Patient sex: M
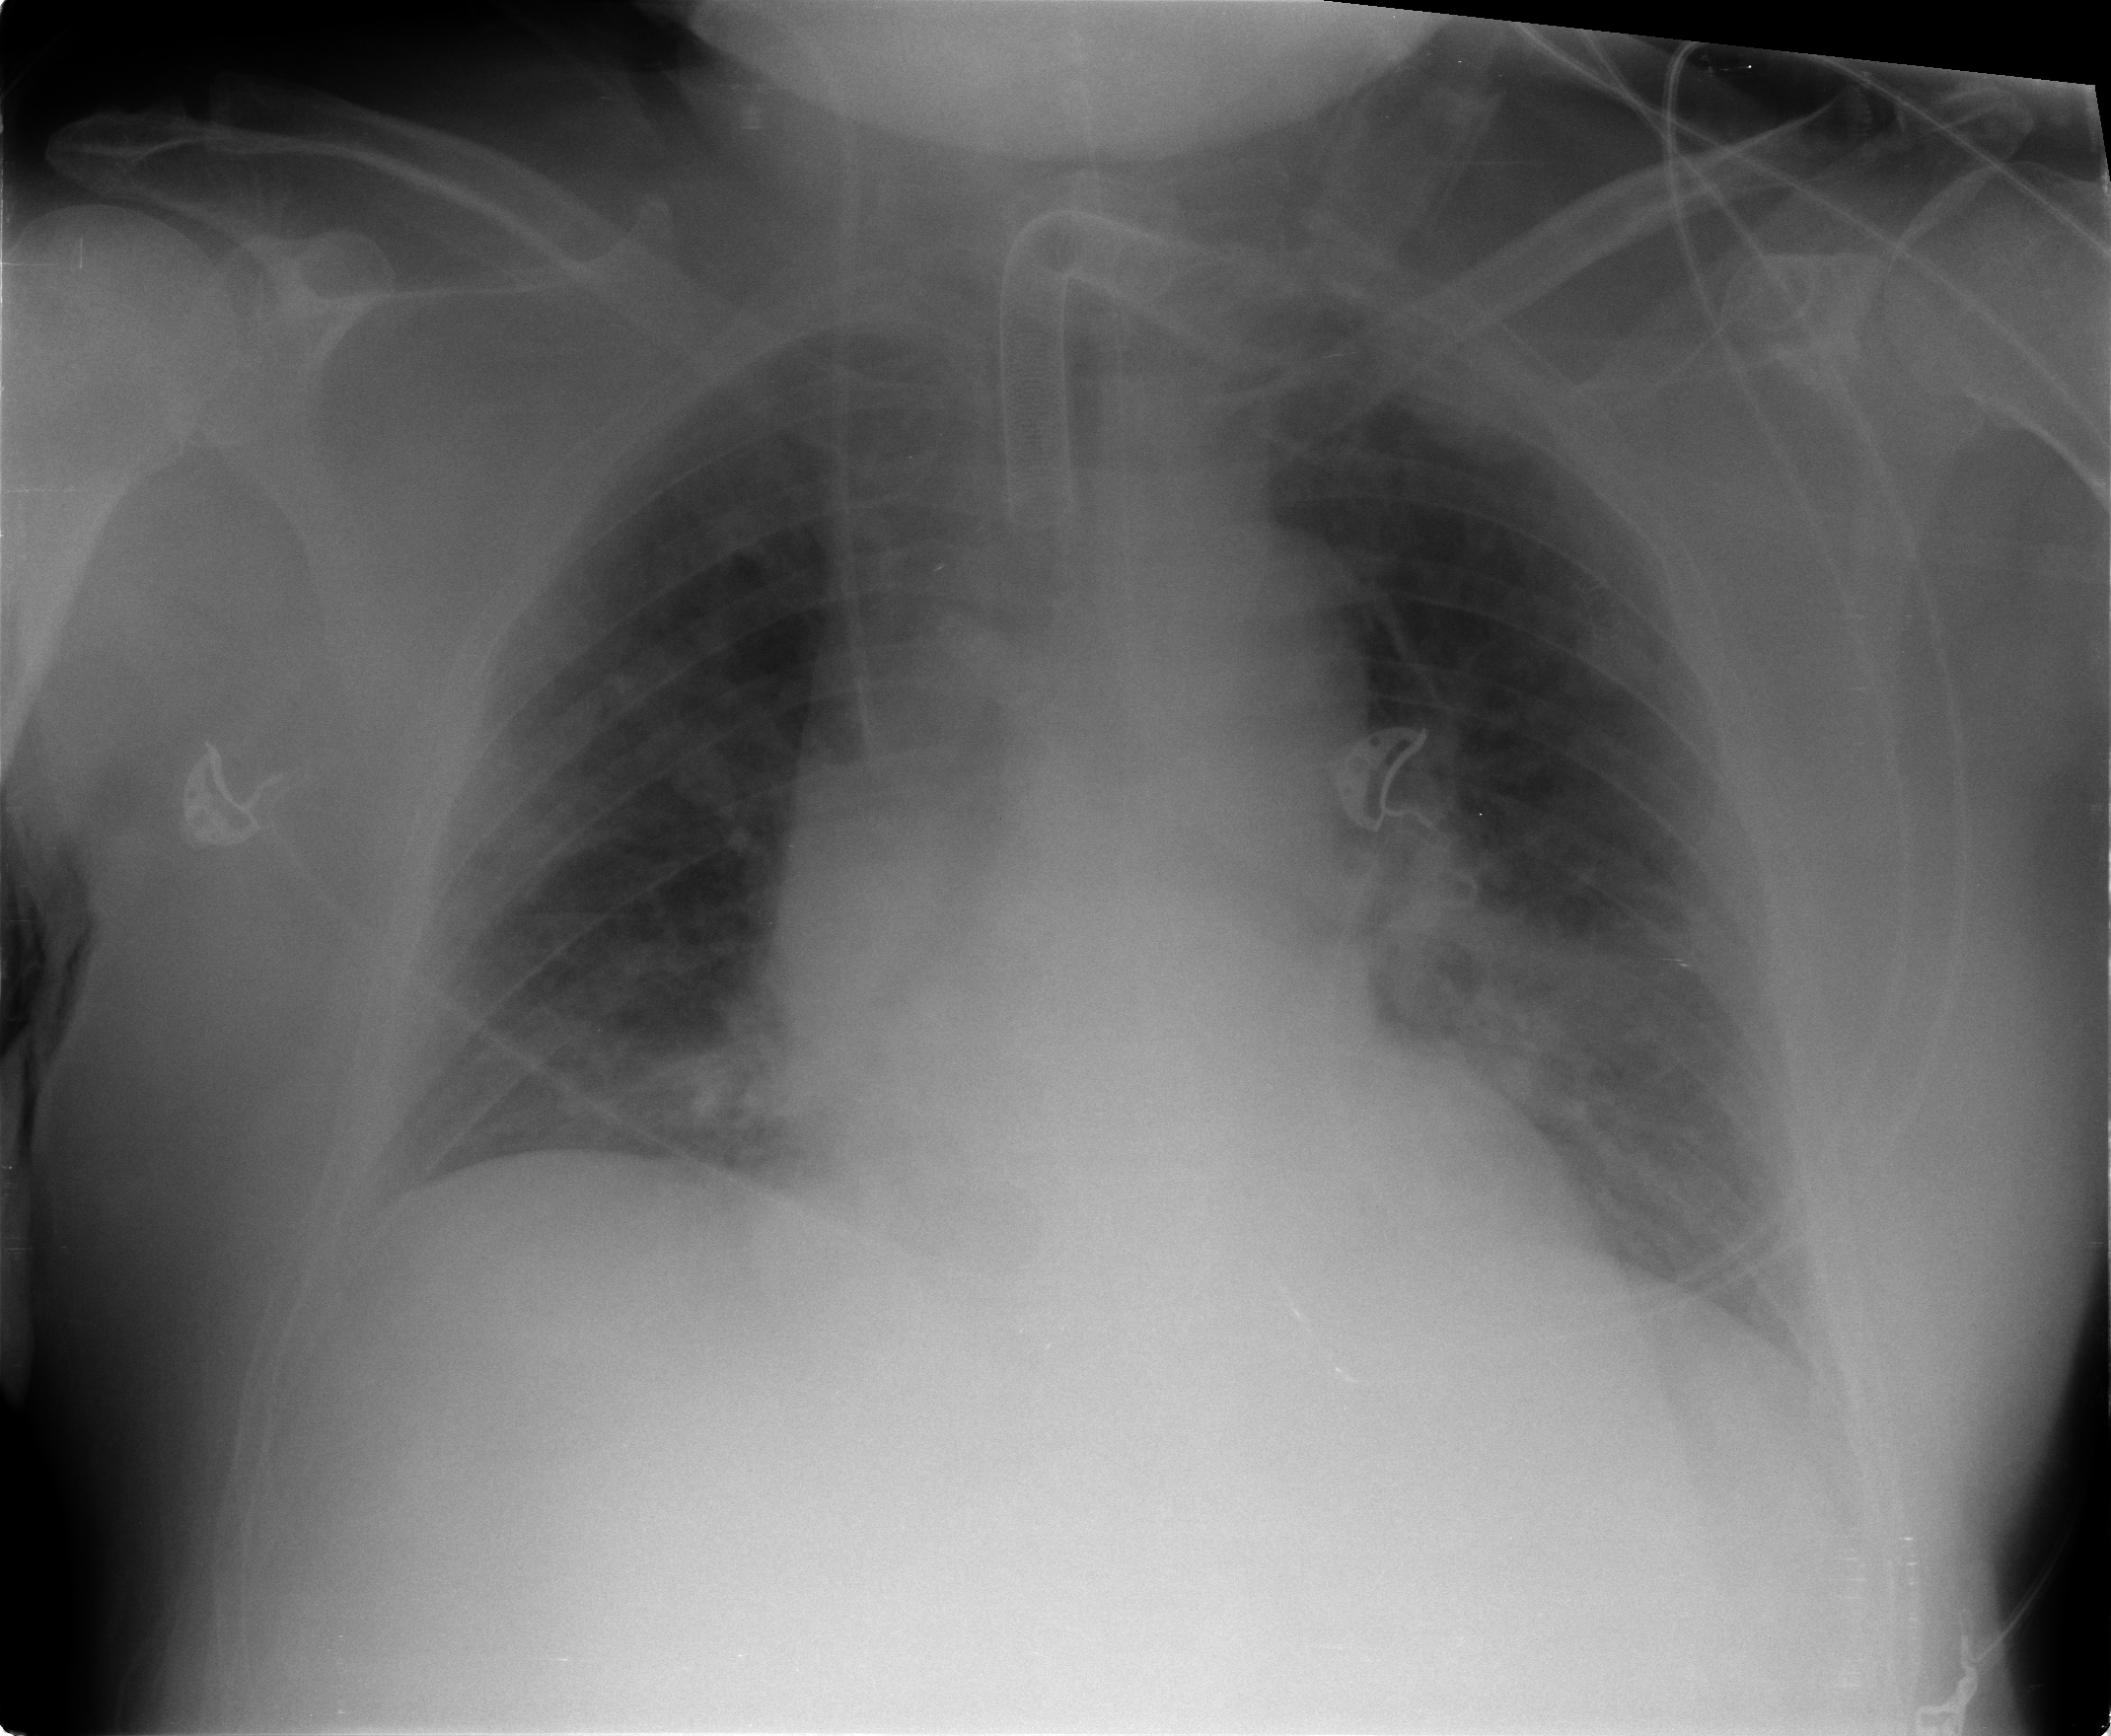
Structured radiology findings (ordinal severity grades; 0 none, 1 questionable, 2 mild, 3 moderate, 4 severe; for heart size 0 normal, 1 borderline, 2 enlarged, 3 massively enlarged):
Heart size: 1
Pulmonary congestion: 0
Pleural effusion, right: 0
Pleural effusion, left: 0
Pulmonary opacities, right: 2
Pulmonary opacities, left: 2
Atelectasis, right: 0
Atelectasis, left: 0